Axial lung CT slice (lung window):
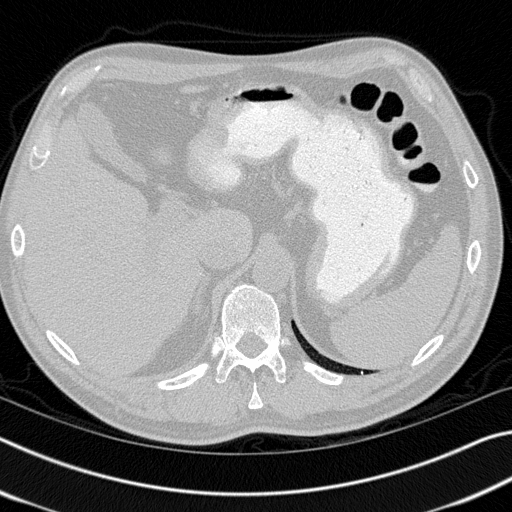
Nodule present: no